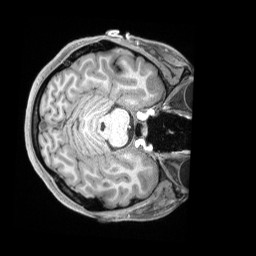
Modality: T1w
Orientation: axial
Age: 18
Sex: female
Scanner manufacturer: siemens
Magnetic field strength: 3 T
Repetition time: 2.4 s
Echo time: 0.00226 s